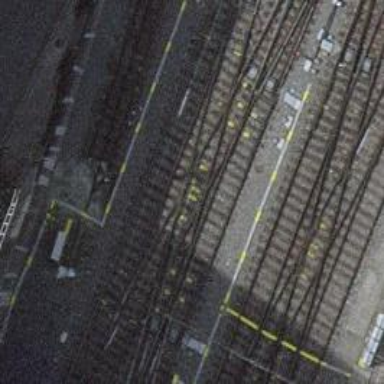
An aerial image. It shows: Railway crossing.